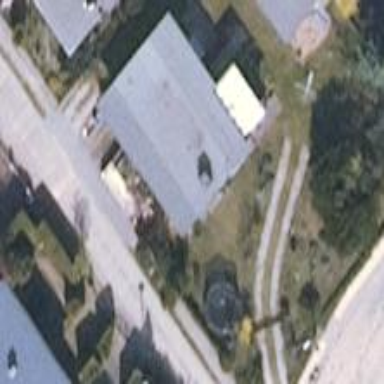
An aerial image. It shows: Detached building.